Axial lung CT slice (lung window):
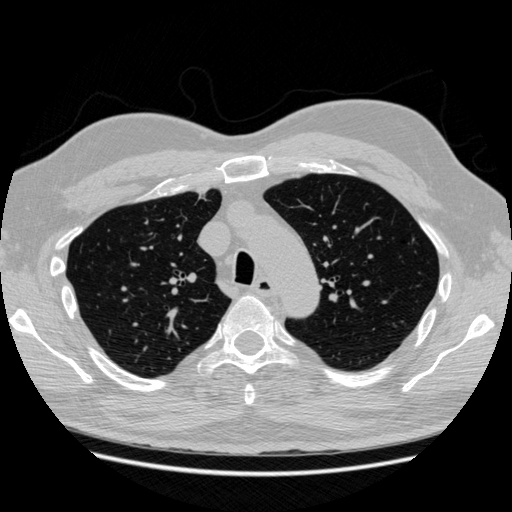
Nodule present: no